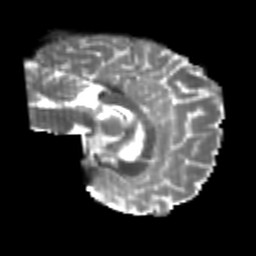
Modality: T2w
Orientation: sagittal
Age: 22
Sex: male
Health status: healthy
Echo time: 0.074 s